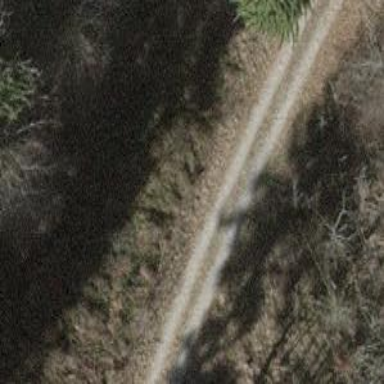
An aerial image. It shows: Compacted track road with grade3 tracktype.